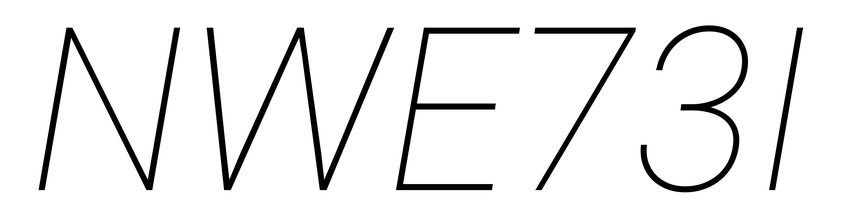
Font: Roboto-Italic_Thin_Italic